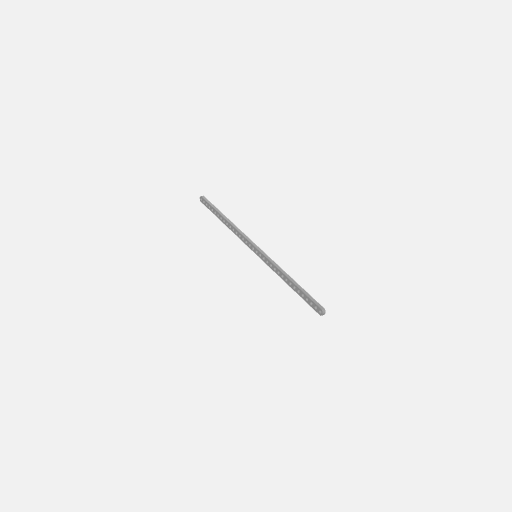
Part: FlatBeam35H